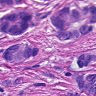
Metastatic tissue present: yes